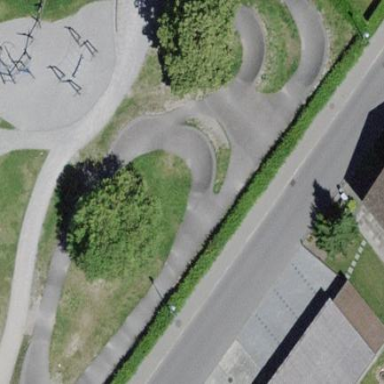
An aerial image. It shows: Pump track designed for cycling leisure.